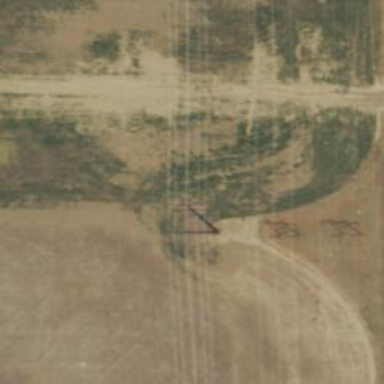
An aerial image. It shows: Power tower.